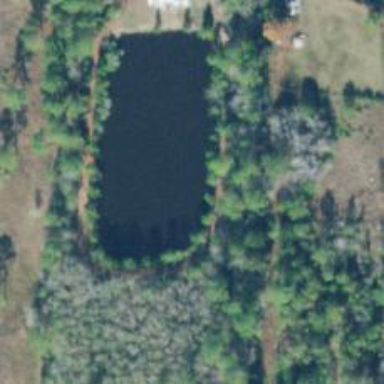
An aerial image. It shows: Pond with natural water.